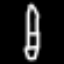
Label: pencil